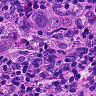
Metastatic tissue present: yes